Question: Greetings all,
As seen in the image,

I have an object named O (set of linestripes).Its object-coordinate system is (x',y',z').
I translate,rotate this object in my OpenGL scene using following code snippet:
'''
glPushMatrix();
glTranslatef(Oz, Oy,Oz);
glRotatef(rotationX , 1.0, 0.0, 0.0);
glRotatef(rotationY, 0.0, 1.0, 0.0);
glRotatef(rotationZ, 0.0, 0.0, 1.0);
contour->render();
glPopMatrix()
'''
;
I have a point called H ,which is translated to (hx,hy,hz) world coordinates using
'''
glPushMatrix();
glTranslatef(hx,hy,hz);
glPopMatrix();
'''
If I am correct, (Oz,Oy,Oz) and (hx,hy,hz) are world coordinates.
Now,what I want todo is calculate the position of H (hx,hy,hz) relative to O's object-coordinate system.(x',y',z');
As I understood,I can do this by calculating inverse transformations of object O and apply them to point H.
Any tips on this? Does OpenGL gives any functions for inverse-matrix calculation ? If I somehow found inverse-matrices what the order of multiplying them ?
Note : I want to implement "hammer" like tool where at point H ,I draw a sphere with radius R.User can use this sphere to chop the object O like a hammer.I have implemented this in 2D ,so I can use the same algorithm if I can calculate the hammer position
relative to (x',y',z')
Thanks in advance.
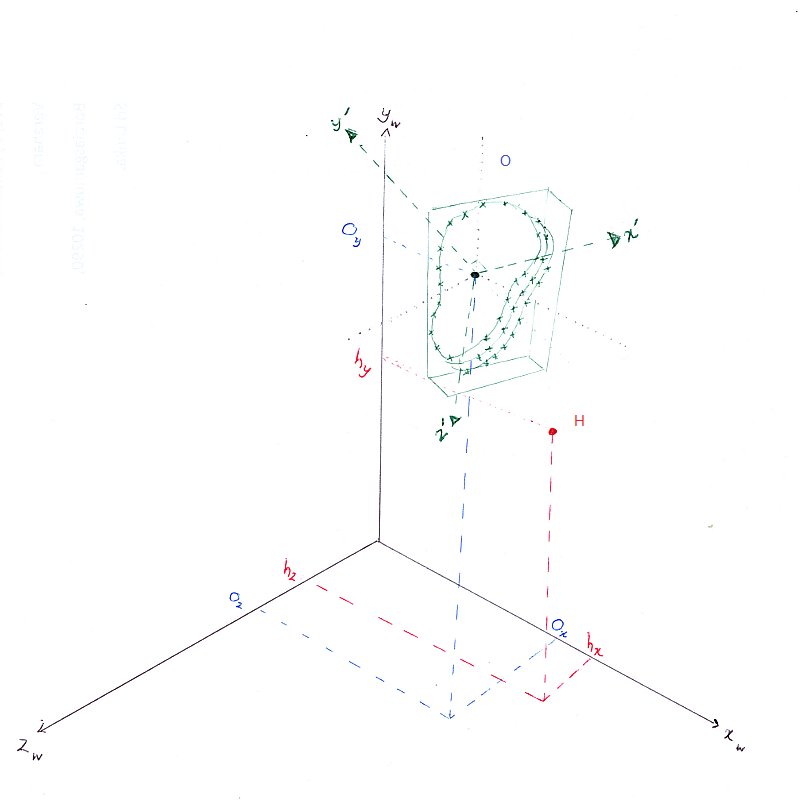
Answer: Inverting the matrix would be the general solution, but as far as I can see this isn't actually a "general" problem. Rather than undoing an arbitrary transformation, you are trying to do the reverse of a known sequence of transformations, each of which can be inverted very simply. If your object-to-world transformation is:
'''
glTranslatef(Ox, Oy, Oz);
glRotatef(rotationX , 1.0, 0.0, 0.0);
glRotatef(rotationY, 0.0, 1.0, 0.0);
glRotatef(rotationZ, 0.0, 0.0, 1.0);
'''
Then the world-to-object inverse is just:
'''
glRotatef(-rotationZ, 0.0, 0.0, 1.0);
glRotatef(-rotationY, 0.0, 1.0, 0.0);
glRotatef(-rotationX , 1.0, 0.0, 0.0);
glTranslatef(-Ox, -Oy, -Oz);
'''
Basically, just back out each applied transformation in the opposite order originally applied.